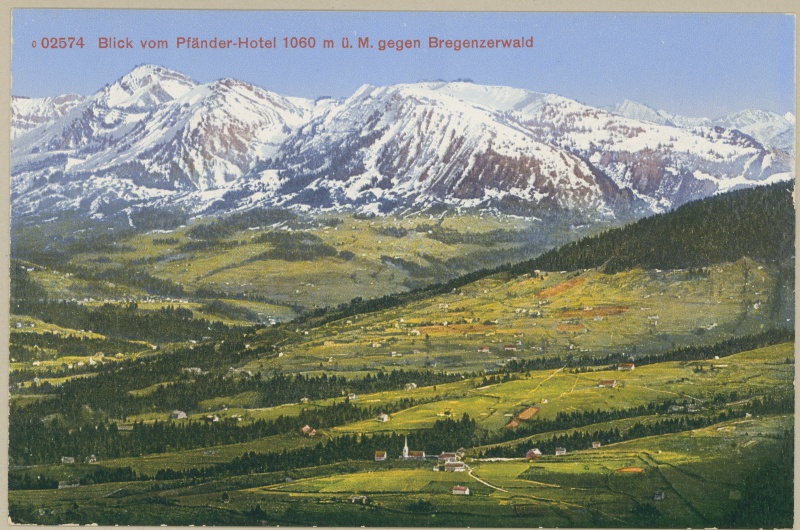
Institution: Österreichisches Museum für Volkskunde Wien
Schlagwörter: baum, berg, blau, felsen, himmel, schatten, weiß, wolken, bäume, fluss, grün, kirchturm, landschaft, menschen, stadt, schwarz, zeichnung, ausblick, blick, gebäude, schnee, wiese, spitze, felder, häuser, natur, weide, kirche, sonne, wege, wiesen, land, tal, wald, papier, ansicht, berge, gebirge, gipfel, kamm, dorf, nebel, wise, kuh, alm, berglandschaft, lawine, winter, idylle, schriftzug, tannen, abfahrt, hotel, freude, frühling, panorama, straßen, weiden, heimat, alpen, kälte, bergspitze, urlaub, wälder, kuppe, österreich, flecken, karte, schneebedeckt, postkarte, tirol, fotographie, graß, gebierge, alpe, höfe, dörfer, tourismus, ansichtskarte, katholisch, bege, jahreszeiten, gebüude, weite sicht, schöne landschaft, gebiege, zersiedelung, bregenzerwald, bregenz, pfänder-hotel, pfänder, bergdörfer, b�ume, gcher, landwishaft, iedlung, siedlug, tal wiesen, brengenzerwaldl